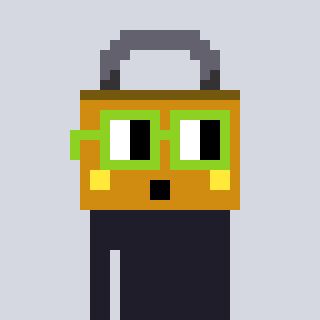
a pixel art character with square light green glasses, a lock-shaped head and a grayscale-colored body on a cool background